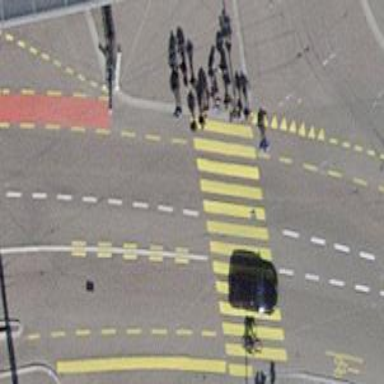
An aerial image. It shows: Road crossing with traffic signals.